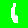
Digit: 1